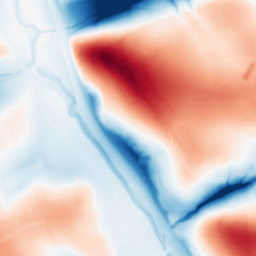
Category: classical
Decomposition family: gaussian_anisotropic
Decomposition parameters: sigma_x: 10
sigma_y: 50
Upsampling method: linear_exact
Upsampling parameters: scale: 2
Upsampling scale: 2